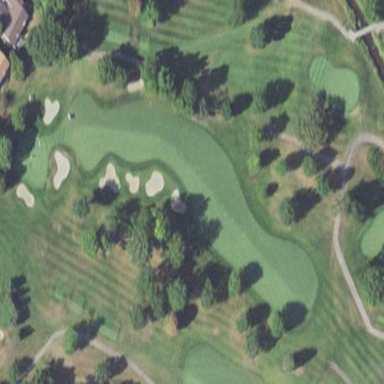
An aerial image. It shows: Golf fairway surrounded by grass.